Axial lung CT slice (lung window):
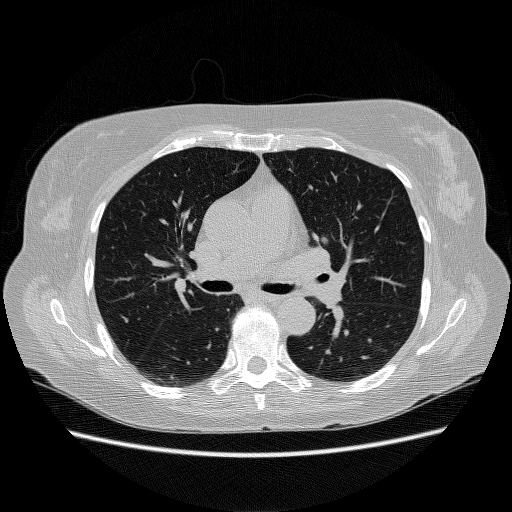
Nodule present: no